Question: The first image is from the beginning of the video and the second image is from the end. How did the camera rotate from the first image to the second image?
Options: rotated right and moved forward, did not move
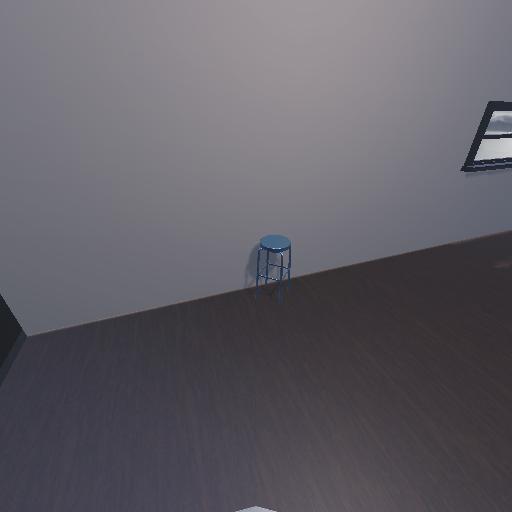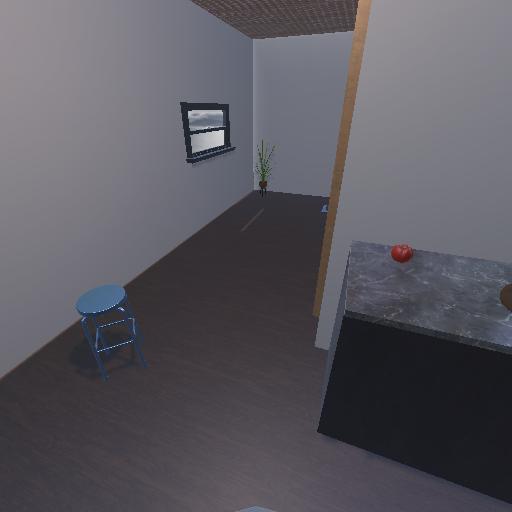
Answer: rotated right and moved forward